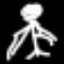
Label: angel